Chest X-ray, PA view. Patient: 63 years old, sex F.
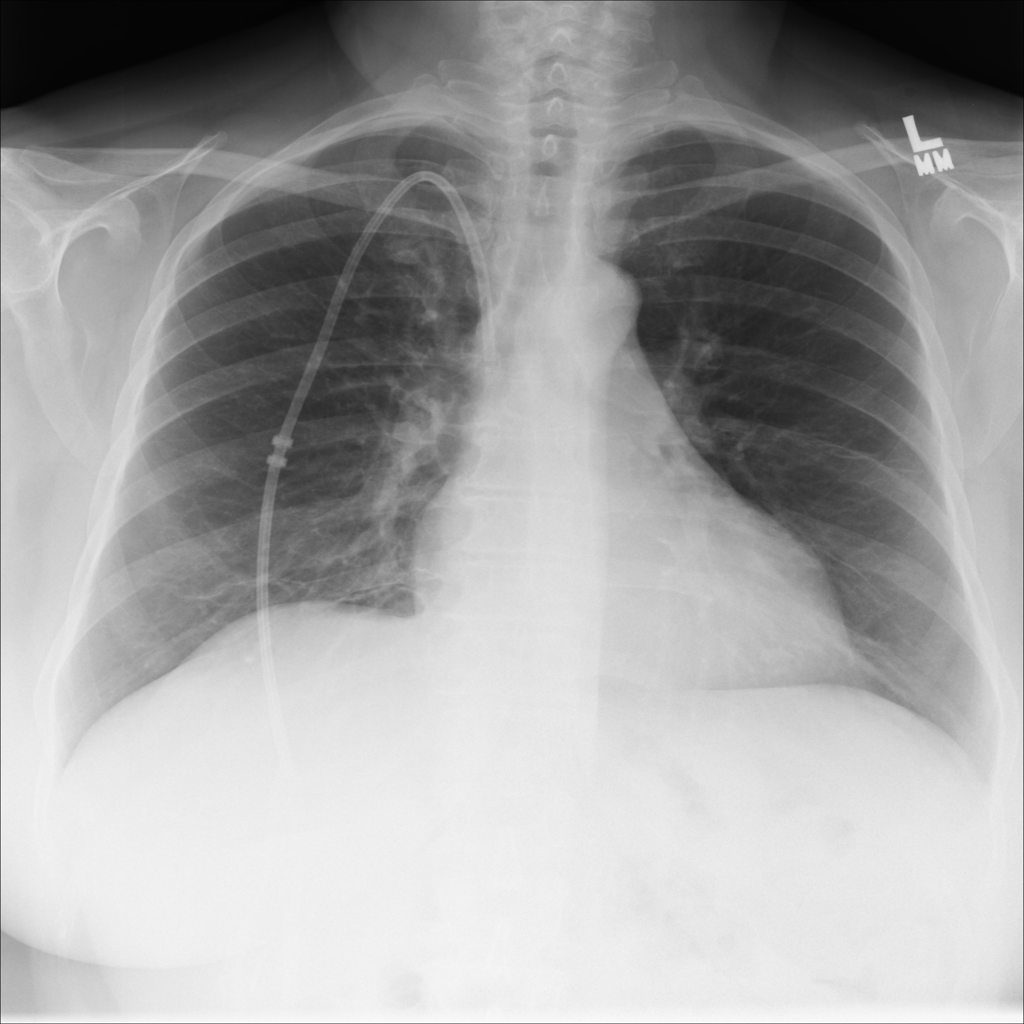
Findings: Consolidation, Infiltration